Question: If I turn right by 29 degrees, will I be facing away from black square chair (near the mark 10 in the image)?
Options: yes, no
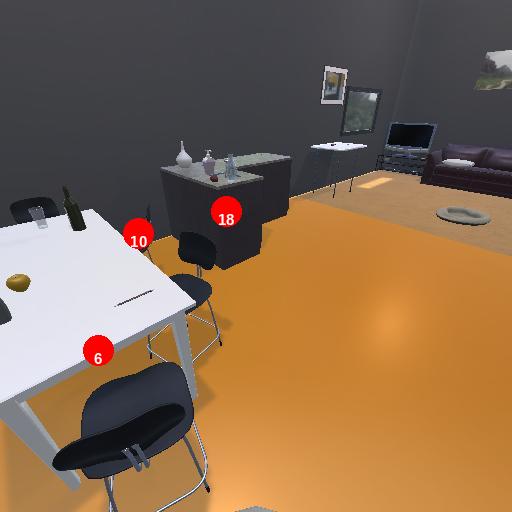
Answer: yes